Field crop: maize
Growth stage: 1
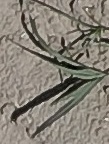
Species: sorghum